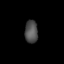
Tissue: lung
Cell type: Epithelial cells
Senescence score: 0.2313
Nuclear area (px): 289
Mean DAPI intensity: 78.381